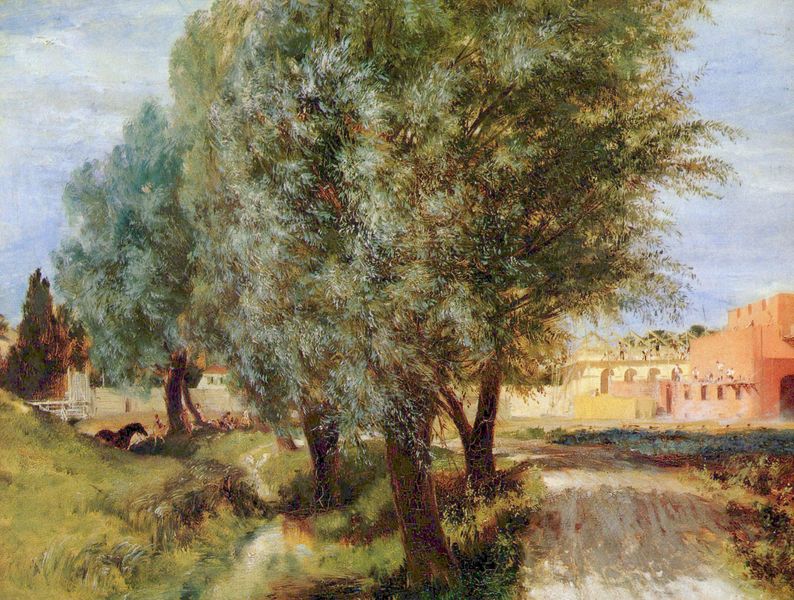
Titel: Bauplatz mit Weiden
Künstler: Adolph Menzel
Standort: Berlin
Institution: Alte Nationalgalerie
Schlagwörter: baum, blau, blätter, gemälde, gruppe, himmel, laub, mann, schatten, wasser, weiß, wolken, baumstämme, bäume, fluss, frauen, gelb, grün, impressionismus, landschaft, menschen, ocker, stadt, ufer, äste, braun, frau, grau, hell, holz, licht, männer, orange, renoir, strasse, dach, gebäude, gras, haus, rot, schloss, tier, tiere, weg, wiese, wolke, beige, malerei, architektur, mensch, stein, bild, öl, ast, bach, baumstamm, erde, feld, gräser, häuser, hügel, natur, stamm, wind, brücke, gatter, gewässer, kanal, kirche, pfad, sonne, sträucher, trampelpfad, gold, pflanzen, rosa, wasserfall, arbeit, pferd, pferde, garten, reiten, schnell, sommer, bogen, fassade, ort, warm, dorf, mauer, allee, farbe, tag, landschaftsmalerei, pause, rast, arbeiter, rauschen, sturm, stämme, baumkrone, frühling, grass, striche, tor, zinnen, ortschaft, bögen, burg, weiden, orient, palast, festung, acryl, militär, pinsel, gemäuer, kurve, dunke, sandstein, anwesen, mauern, cézanne, graben, bau, weise, bauen, ind, aufbau, baustelle, castle, rural, durchfahrt, kastell, böume, hausbau, oriental, dachgerüst, aufbauen, green, dachdecker, hellt, straßengraben, tree, en, road, brücke häuser, walls, pathway